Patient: sex F, age 53
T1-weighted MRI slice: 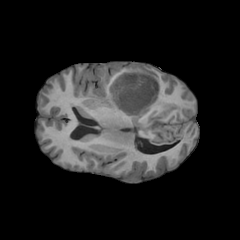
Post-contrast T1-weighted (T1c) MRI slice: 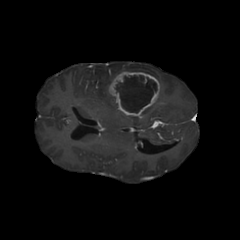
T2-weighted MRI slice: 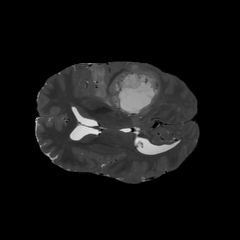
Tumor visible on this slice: yes
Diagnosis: Glioblastoma, IDH-wildtype
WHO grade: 4